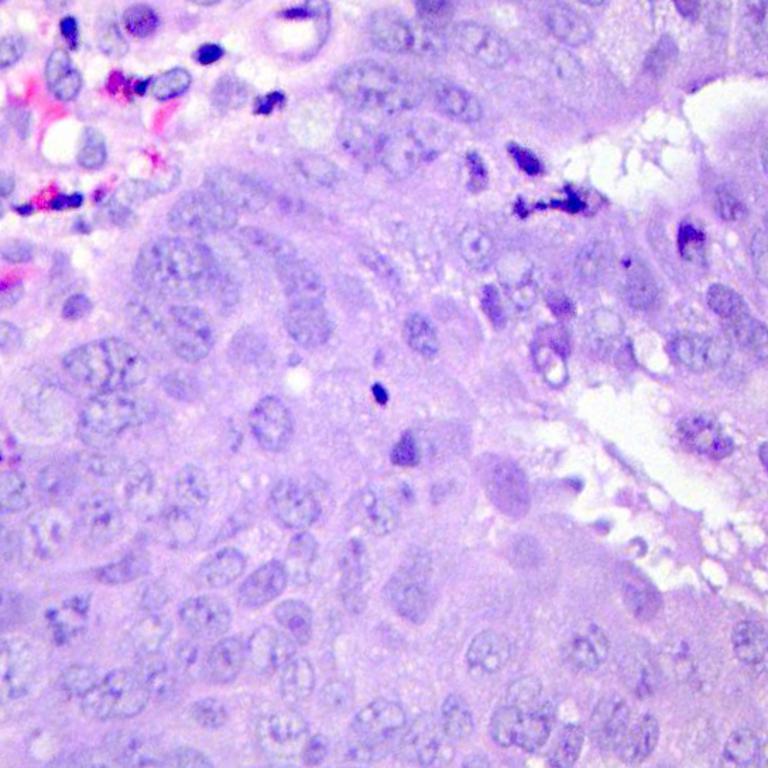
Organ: colon
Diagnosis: adenocarcinomas